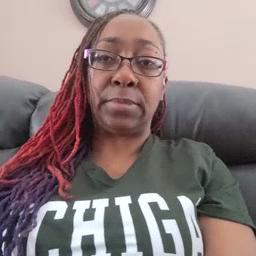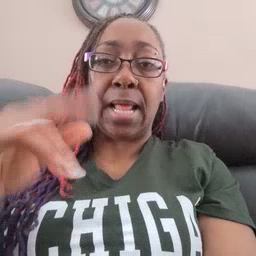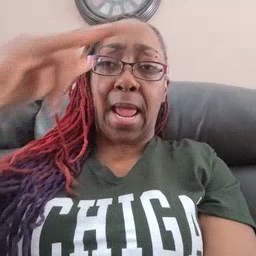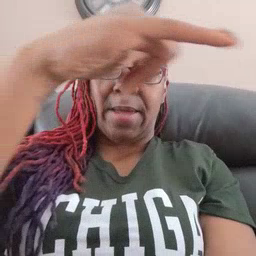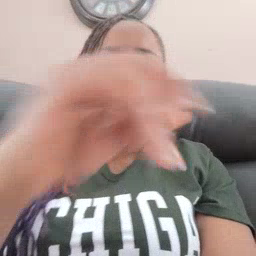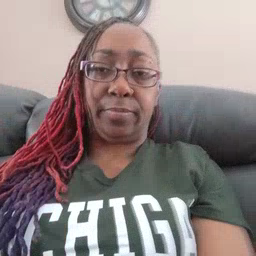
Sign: airplane